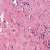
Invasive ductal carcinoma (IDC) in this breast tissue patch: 0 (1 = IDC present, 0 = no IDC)